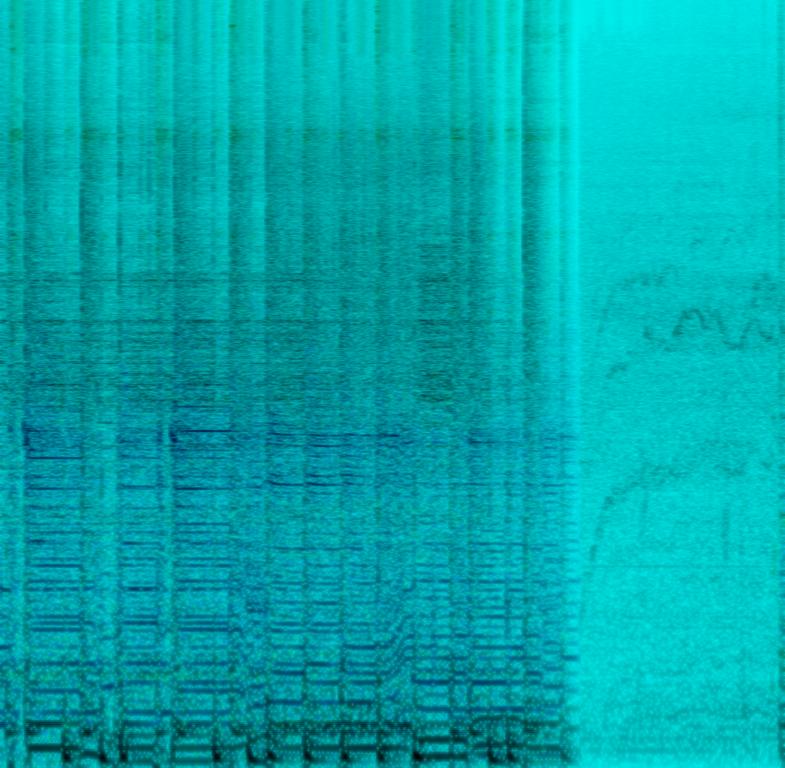
The low quality recording features a children's song that consists of organ keys chords, groovy piano chords, light snare hits, soft kick hits, shimmering hi hats, and flute melody. There are some squeaky sound effects, alongside plastic foley effects and outdoor ambience sounds. It sounds fun and happy, like something kids would listen to.